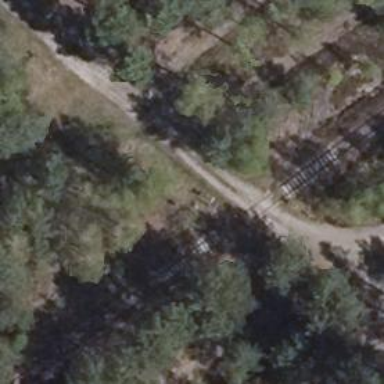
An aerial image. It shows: Level crossing along the railway.